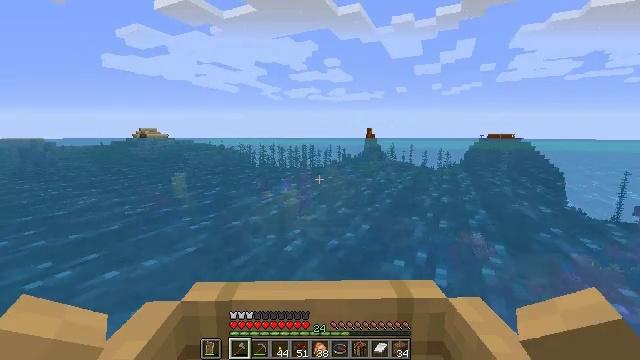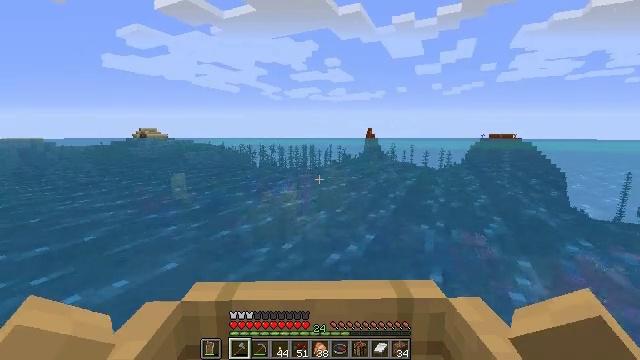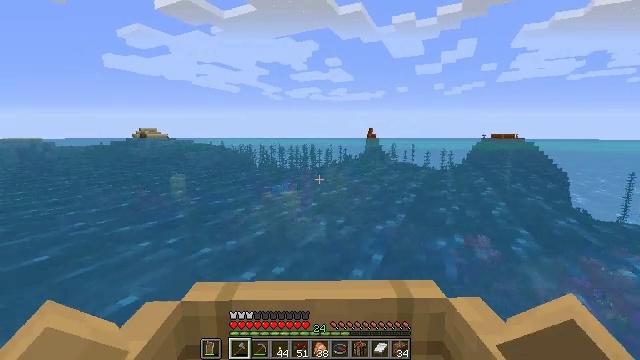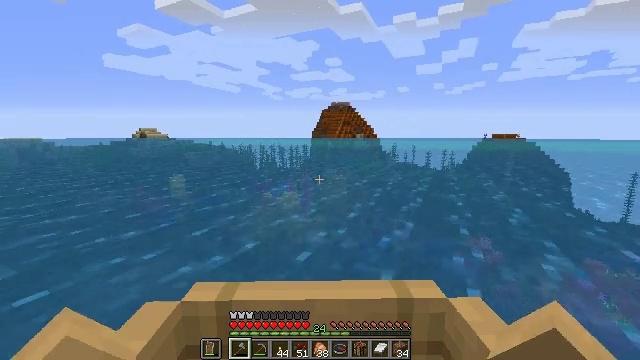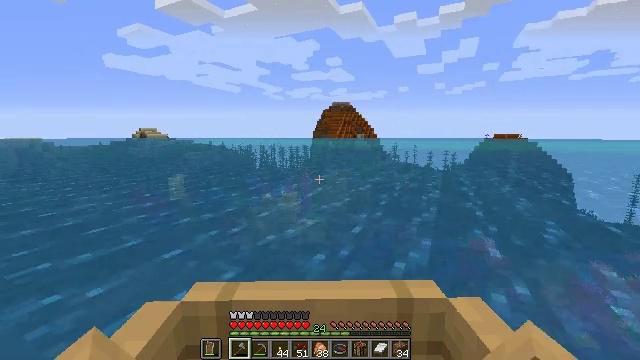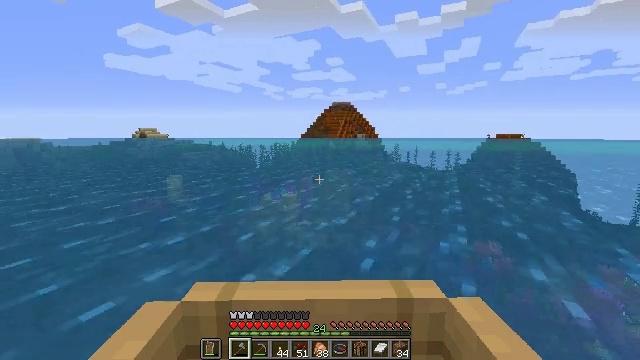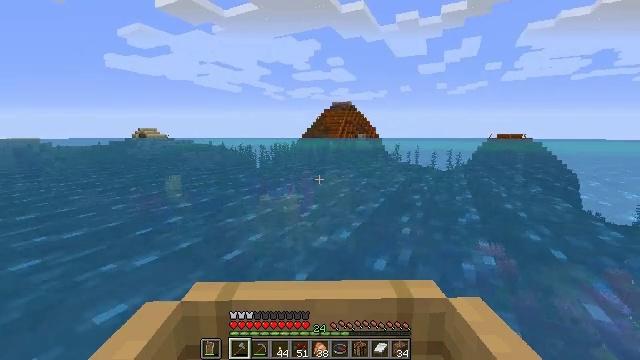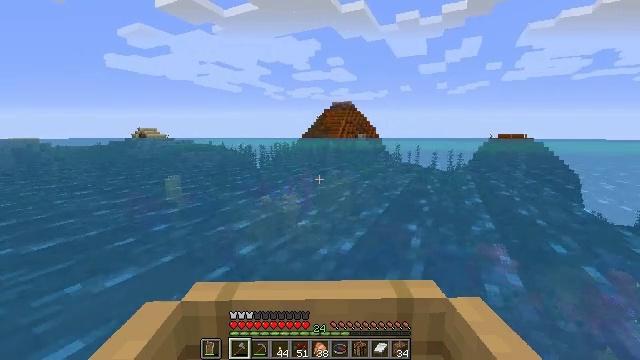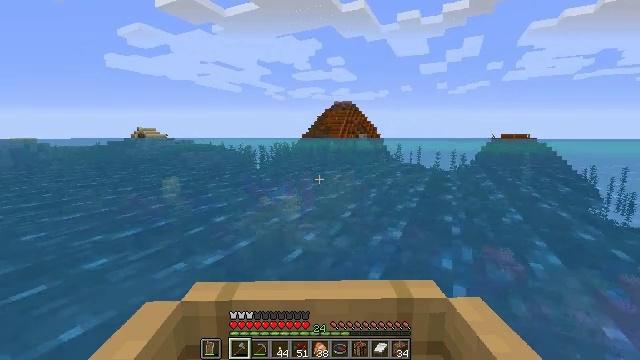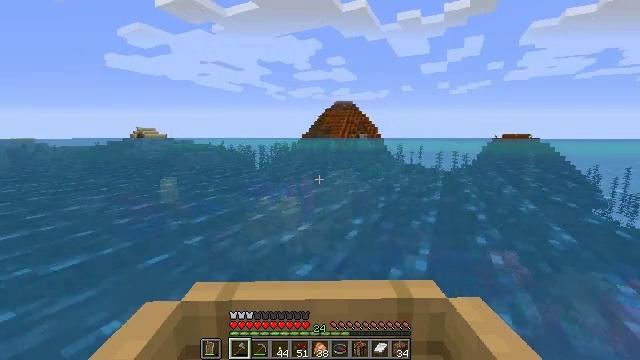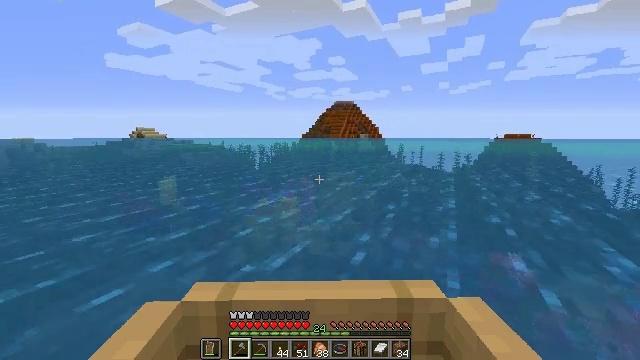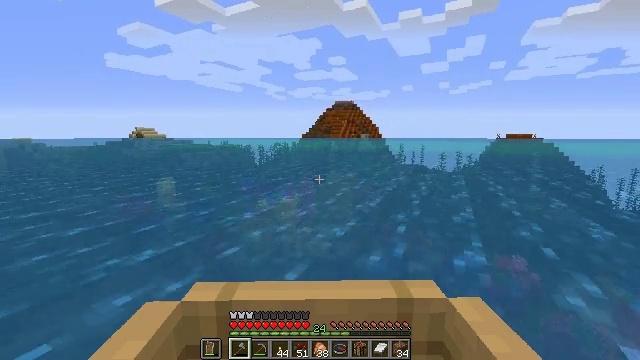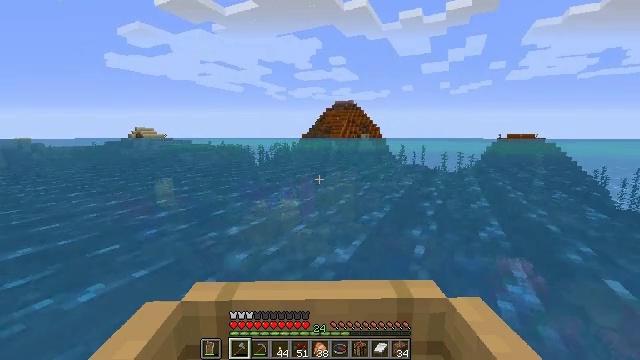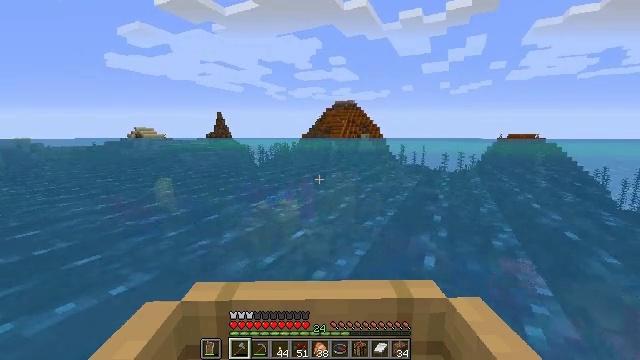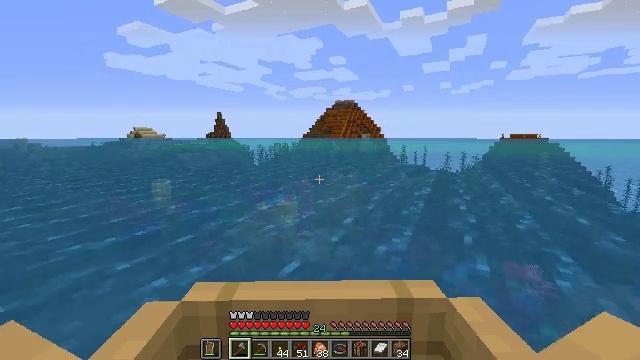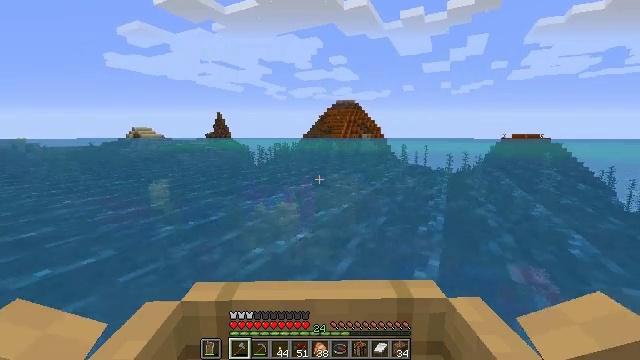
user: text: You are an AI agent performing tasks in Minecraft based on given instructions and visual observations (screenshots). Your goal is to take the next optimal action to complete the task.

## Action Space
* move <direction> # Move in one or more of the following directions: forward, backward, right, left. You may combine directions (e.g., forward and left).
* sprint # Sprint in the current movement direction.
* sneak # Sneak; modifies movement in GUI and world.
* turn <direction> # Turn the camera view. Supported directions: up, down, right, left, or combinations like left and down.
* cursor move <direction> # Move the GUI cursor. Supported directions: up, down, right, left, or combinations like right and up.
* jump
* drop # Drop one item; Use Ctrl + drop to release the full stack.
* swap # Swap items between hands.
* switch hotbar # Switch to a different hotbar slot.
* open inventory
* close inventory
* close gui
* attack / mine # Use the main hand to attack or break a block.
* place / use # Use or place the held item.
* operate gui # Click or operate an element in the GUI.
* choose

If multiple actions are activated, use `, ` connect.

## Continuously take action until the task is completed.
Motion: motion action
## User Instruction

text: Collect sea pickles from the ocean floor.
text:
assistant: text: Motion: move forward
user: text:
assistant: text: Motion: move forward
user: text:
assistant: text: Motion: move forward
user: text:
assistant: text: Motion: move forward
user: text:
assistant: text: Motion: move forward
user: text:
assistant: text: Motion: move forward
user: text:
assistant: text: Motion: move forward
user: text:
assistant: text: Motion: move forward
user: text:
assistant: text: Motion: move forward
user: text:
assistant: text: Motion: move forward
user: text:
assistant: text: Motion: move forward
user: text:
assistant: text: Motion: move forward
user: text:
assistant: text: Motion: move forward
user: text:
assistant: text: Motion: move forward
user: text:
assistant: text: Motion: move forward
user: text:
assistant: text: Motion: move forward
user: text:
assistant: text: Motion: move forward
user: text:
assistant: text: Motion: move forward
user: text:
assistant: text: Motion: move forward
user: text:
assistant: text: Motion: move forward
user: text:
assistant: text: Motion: move forward
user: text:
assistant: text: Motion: move forward
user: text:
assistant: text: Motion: move forward
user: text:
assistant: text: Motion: move forward
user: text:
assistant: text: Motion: move forward
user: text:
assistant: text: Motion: move forward
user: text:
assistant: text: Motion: move forward
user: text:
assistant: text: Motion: move forward
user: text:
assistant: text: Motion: move forward
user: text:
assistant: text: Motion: move forward